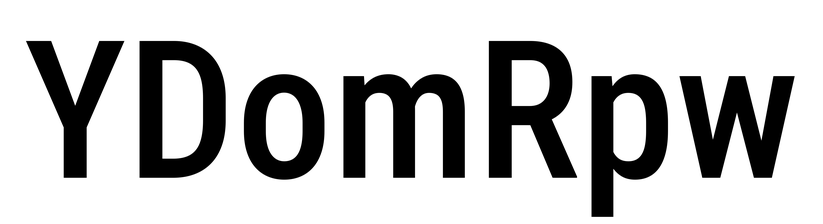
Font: Roboto_Condensed_Medium